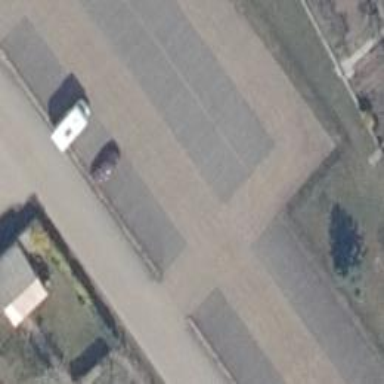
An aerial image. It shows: Parking aisle designated as service road.